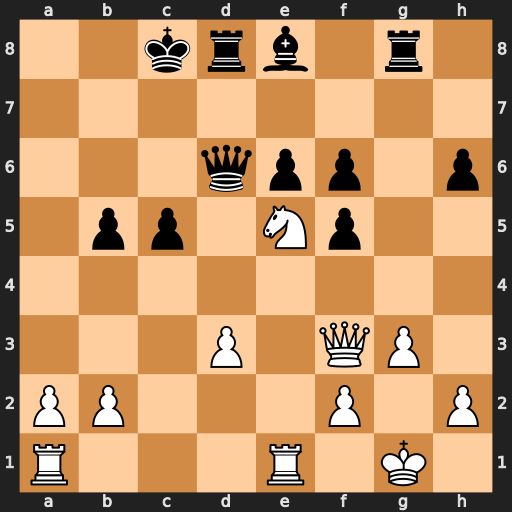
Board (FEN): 2krb1r1/8/3qpp1p/1pp1Np2/8/3P1QP1/PP3P1P/R3R1K1
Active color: w
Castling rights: -
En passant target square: -
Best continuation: Qa8+ Qb8 Qa6+ Kc7 Qxe6 fxe5 Qxg8